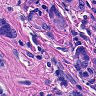
Metastatic tissue present: yes